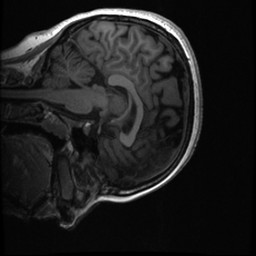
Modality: T1w
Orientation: sagittal
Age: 24
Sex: female